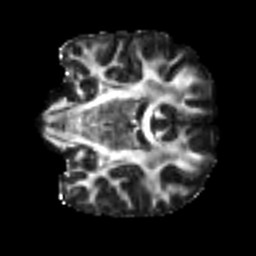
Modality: FA
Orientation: coronal
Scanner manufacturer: siemens
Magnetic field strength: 3 T
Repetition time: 4 s
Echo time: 0.0594 s